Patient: sex F, age 63
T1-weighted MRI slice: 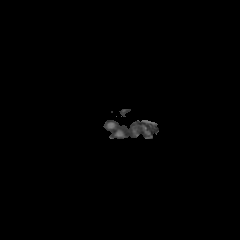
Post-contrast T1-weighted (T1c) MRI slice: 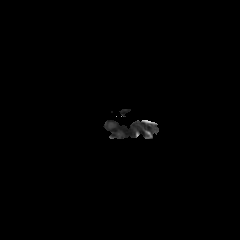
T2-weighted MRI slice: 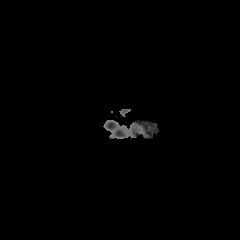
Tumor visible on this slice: no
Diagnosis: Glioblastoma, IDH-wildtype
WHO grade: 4